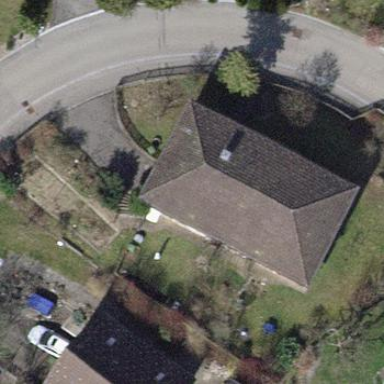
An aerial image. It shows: Detached building with hipped roof.